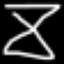
Label: hourglass